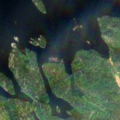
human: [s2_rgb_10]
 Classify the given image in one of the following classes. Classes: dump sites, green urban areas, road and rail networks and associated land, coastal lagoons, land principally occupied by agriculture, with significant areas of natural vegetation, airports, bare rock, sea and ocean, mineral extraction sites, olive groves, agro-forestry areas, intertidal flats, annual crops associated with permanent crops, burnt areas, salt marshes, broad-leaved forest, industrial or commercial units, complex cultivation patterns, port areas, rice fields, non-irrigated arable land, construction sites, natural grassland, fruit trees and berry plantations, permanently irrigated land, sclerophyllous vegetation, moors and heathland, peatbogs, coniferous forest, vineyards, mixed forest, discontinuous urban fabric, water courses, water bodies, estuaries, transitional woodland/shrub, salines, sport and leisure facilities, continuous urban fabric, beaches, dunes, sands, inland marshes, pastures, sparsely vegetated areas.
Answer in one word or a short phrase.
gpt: coniferous forest, water bodies